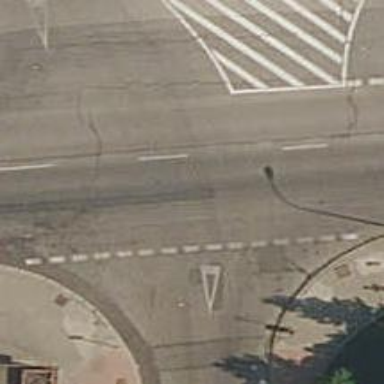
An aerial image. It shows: Road with "give way" sign.